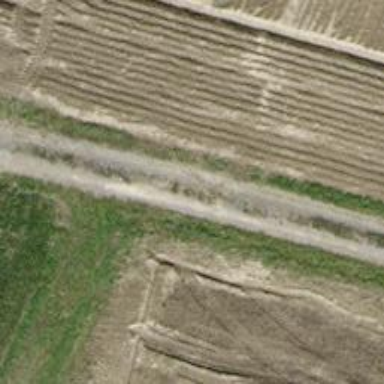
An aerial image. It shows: Track with grade 3 pebblestone surface.